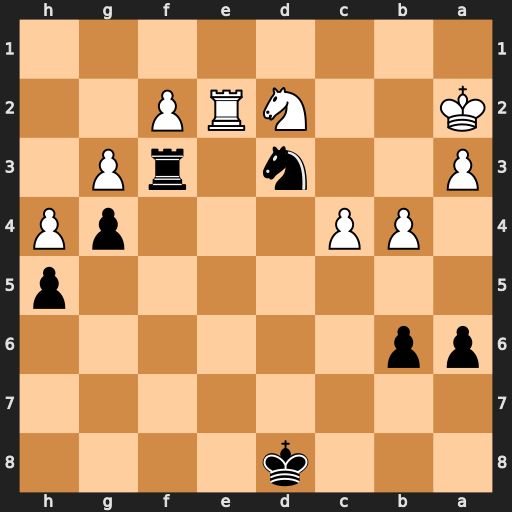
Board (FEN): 3k4/8/pp6/7p/1PP3pP/P2n1rP1/K2NRP2/8
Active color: b
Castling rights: -
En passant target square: -
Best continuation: Nc1+ Kb2 Nxe2 Nxf3 gxf3